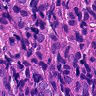
Metastatic tissue present: yes